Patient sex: M
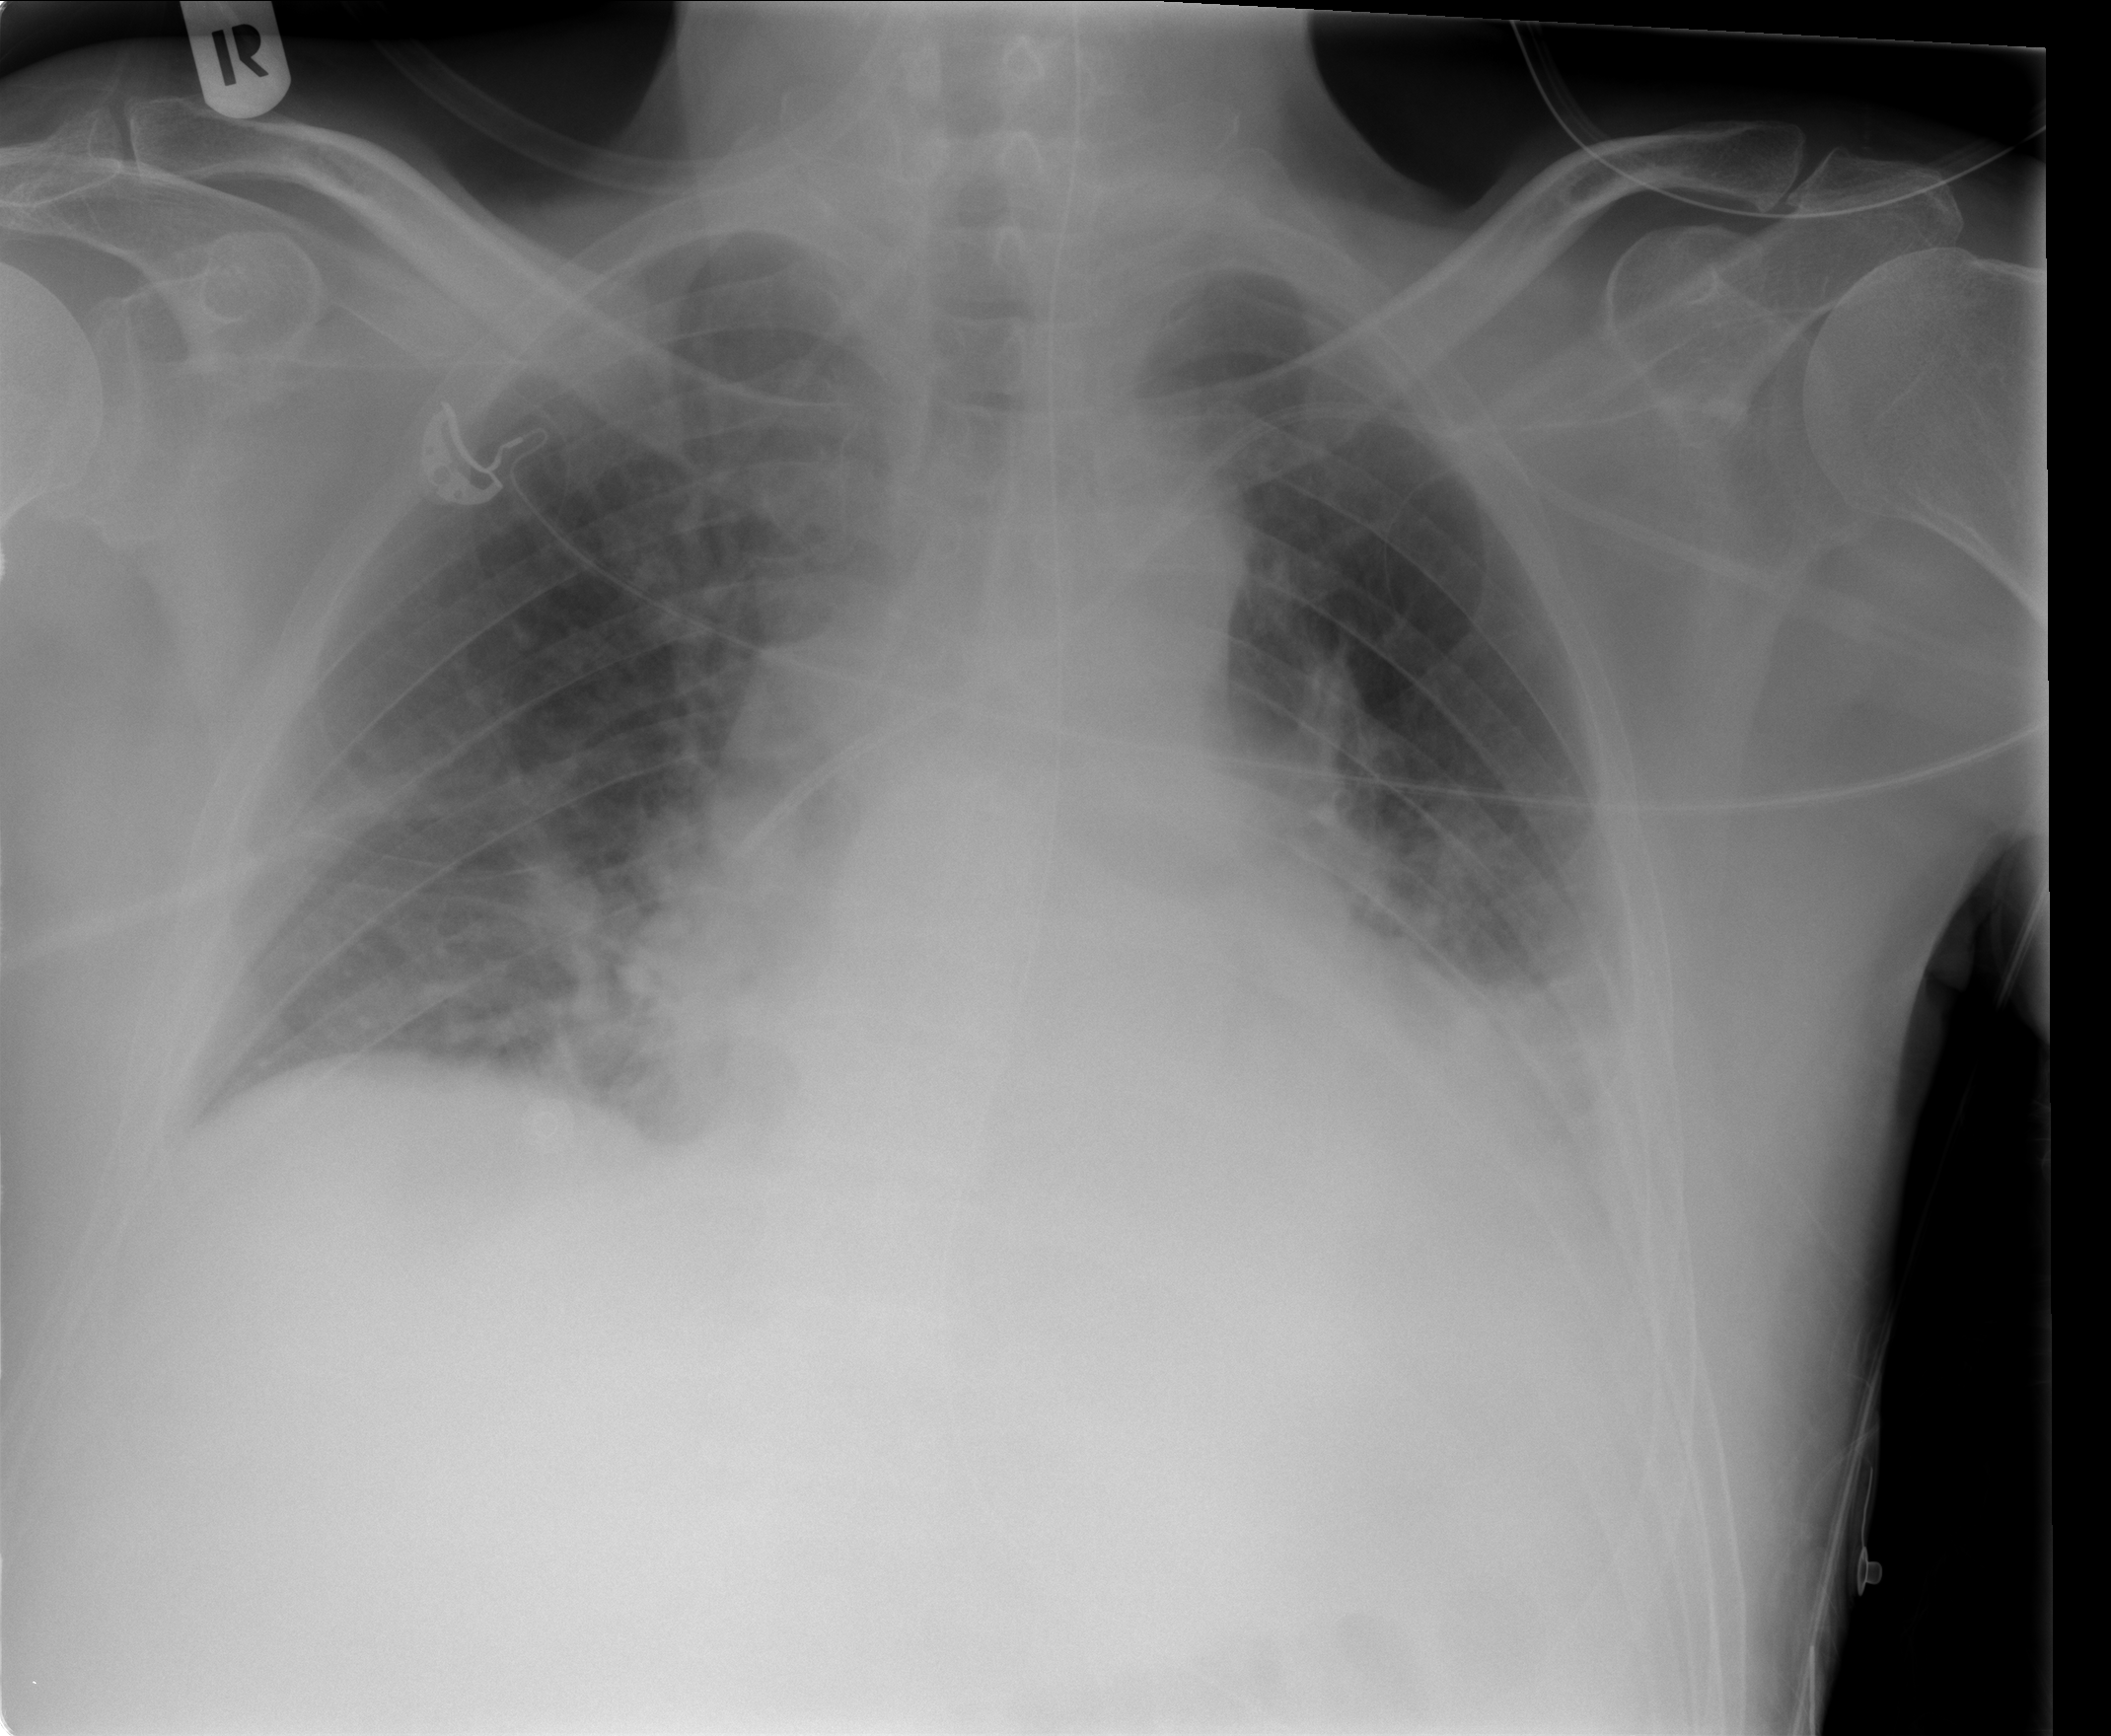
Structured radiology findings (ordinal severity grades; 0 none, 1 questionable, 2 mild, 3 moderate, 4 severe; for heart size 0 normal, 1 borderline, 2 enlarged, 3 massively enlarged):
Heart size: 2
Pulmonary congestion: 2
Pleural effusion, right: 0
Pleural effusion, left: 2
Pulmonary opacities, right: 0
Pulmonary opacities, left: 1
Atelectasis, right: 2
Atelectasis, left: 3